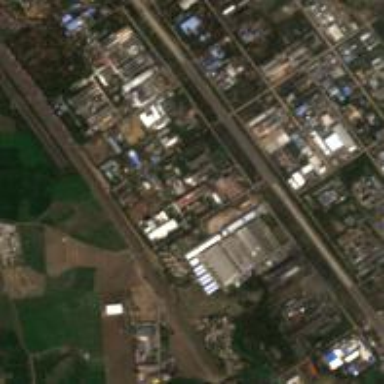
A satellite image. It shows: Industrial area.